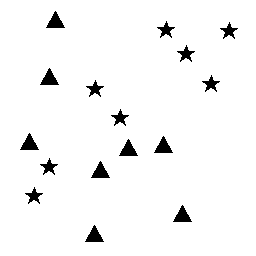
Squares: 0
Triangles: 8
Stars: 8
Total shapes: 16